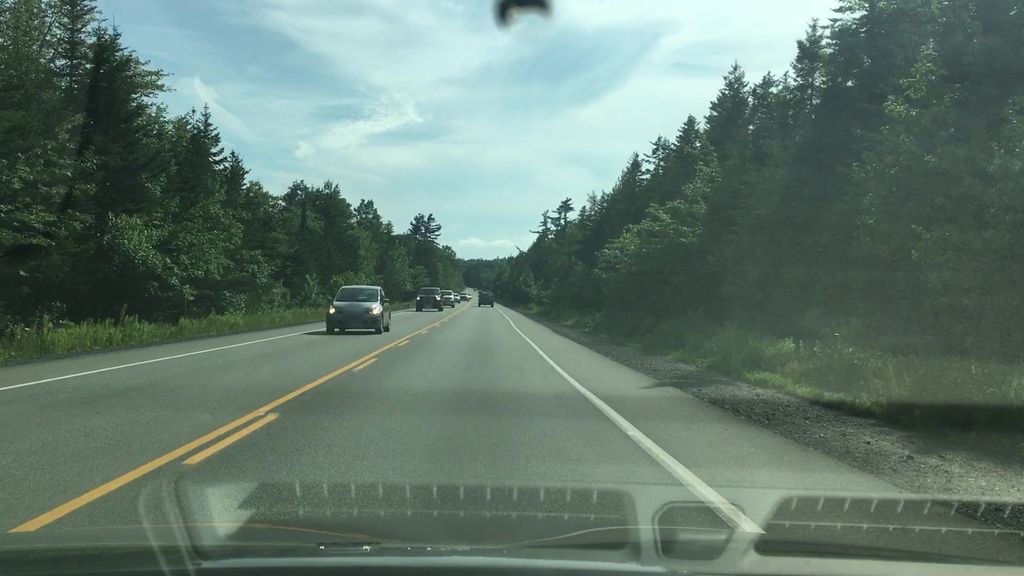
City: halifax